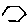
Label: hexagon